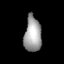
Tissue: lung
Cell type: Fibroblasts
Senescence score: 0.5797
Nuclear area (px): 596
Mean DAPI intensity: 158.827